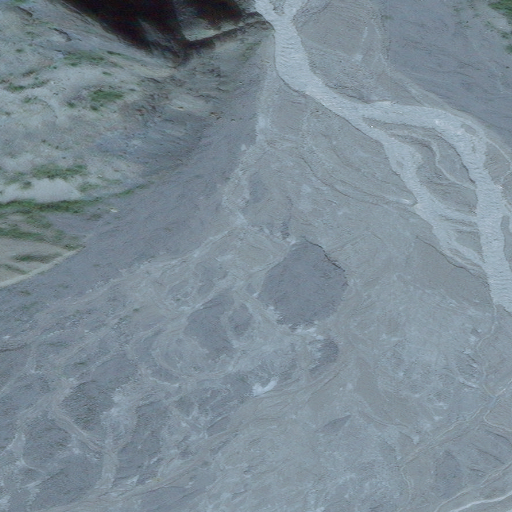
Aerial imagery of valley in Alaska named Chitistone Gorge containing only unknown